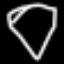
Label: diamond